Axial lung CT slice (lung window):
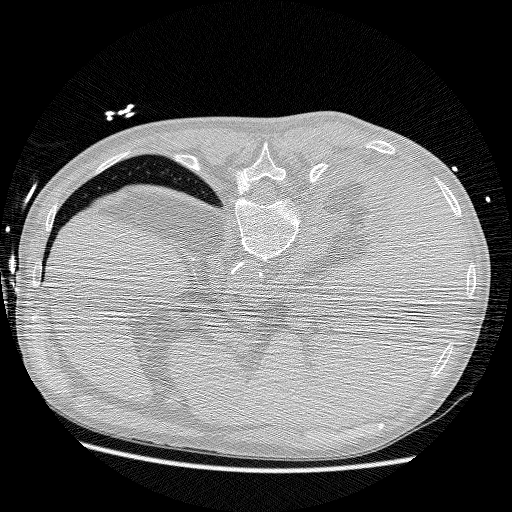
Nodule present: no